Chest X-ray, PA view. Patient: 3 years old, sex M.
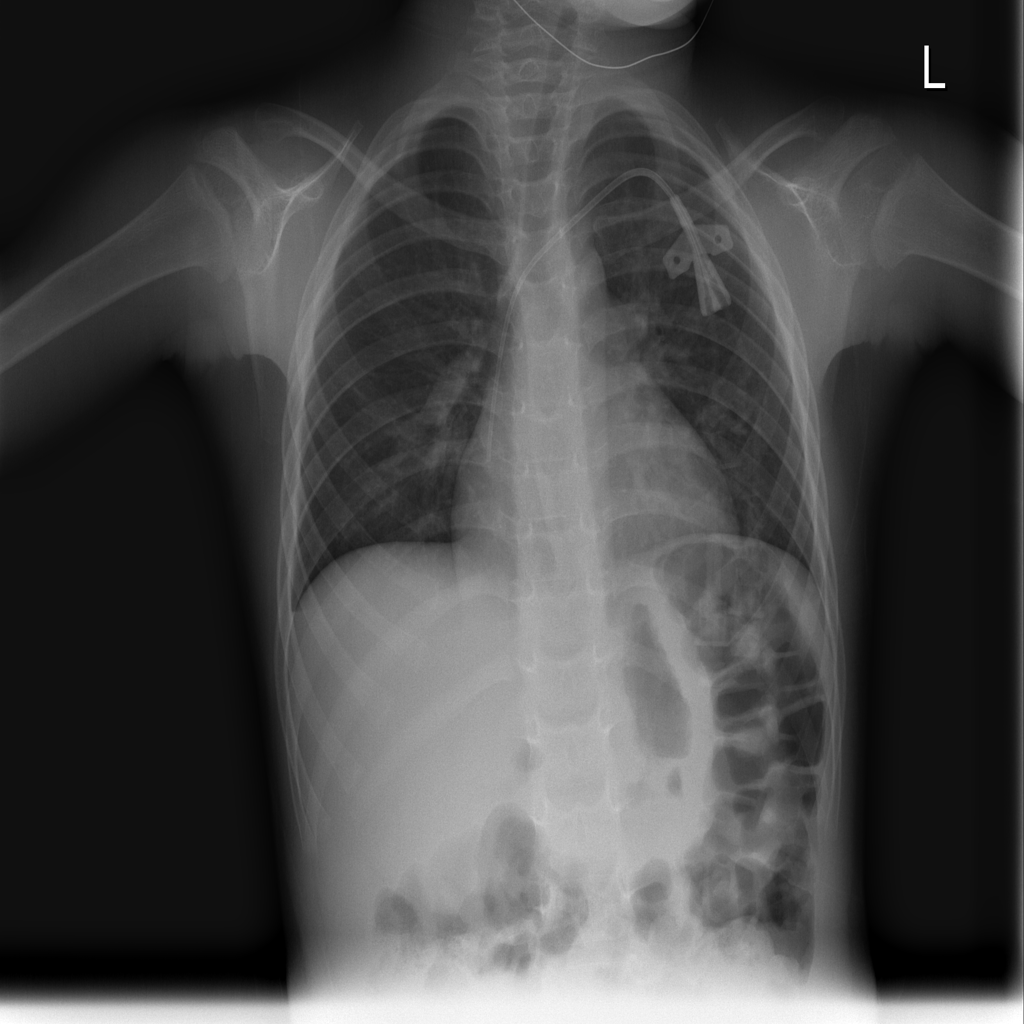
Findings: No Finding